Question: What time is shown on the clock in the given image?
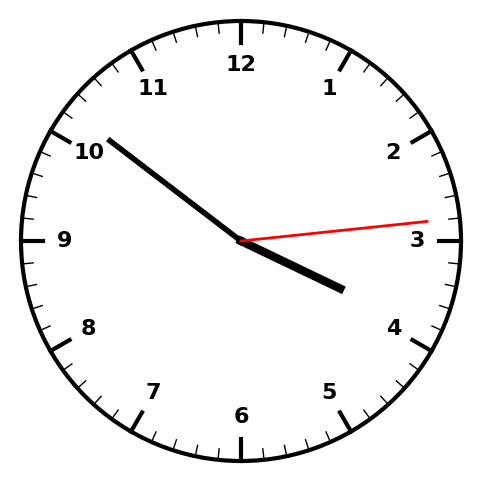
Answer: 03:51:14